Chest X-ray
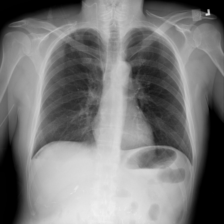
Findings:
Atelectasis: negative
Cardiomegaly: negative
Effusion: negative
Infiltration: negative
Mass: negative
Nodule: negative
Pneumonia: negative
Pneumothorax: negative
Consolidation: negative
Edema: negative
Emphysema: negative
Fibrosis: negative
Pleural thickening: negative
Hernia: negative